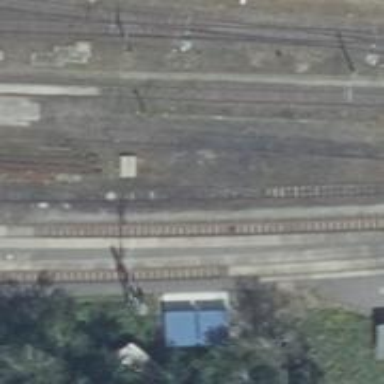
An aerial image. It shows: Railway yard with electrified contact lines.